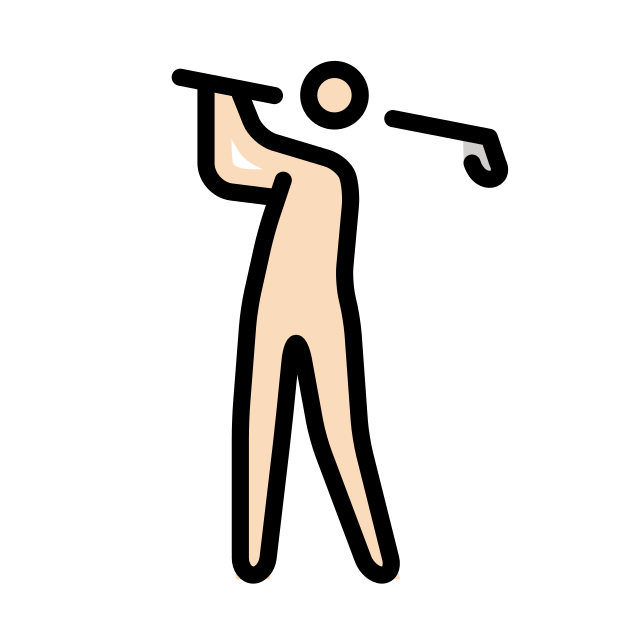
person golfing: light skin tone